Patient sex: M
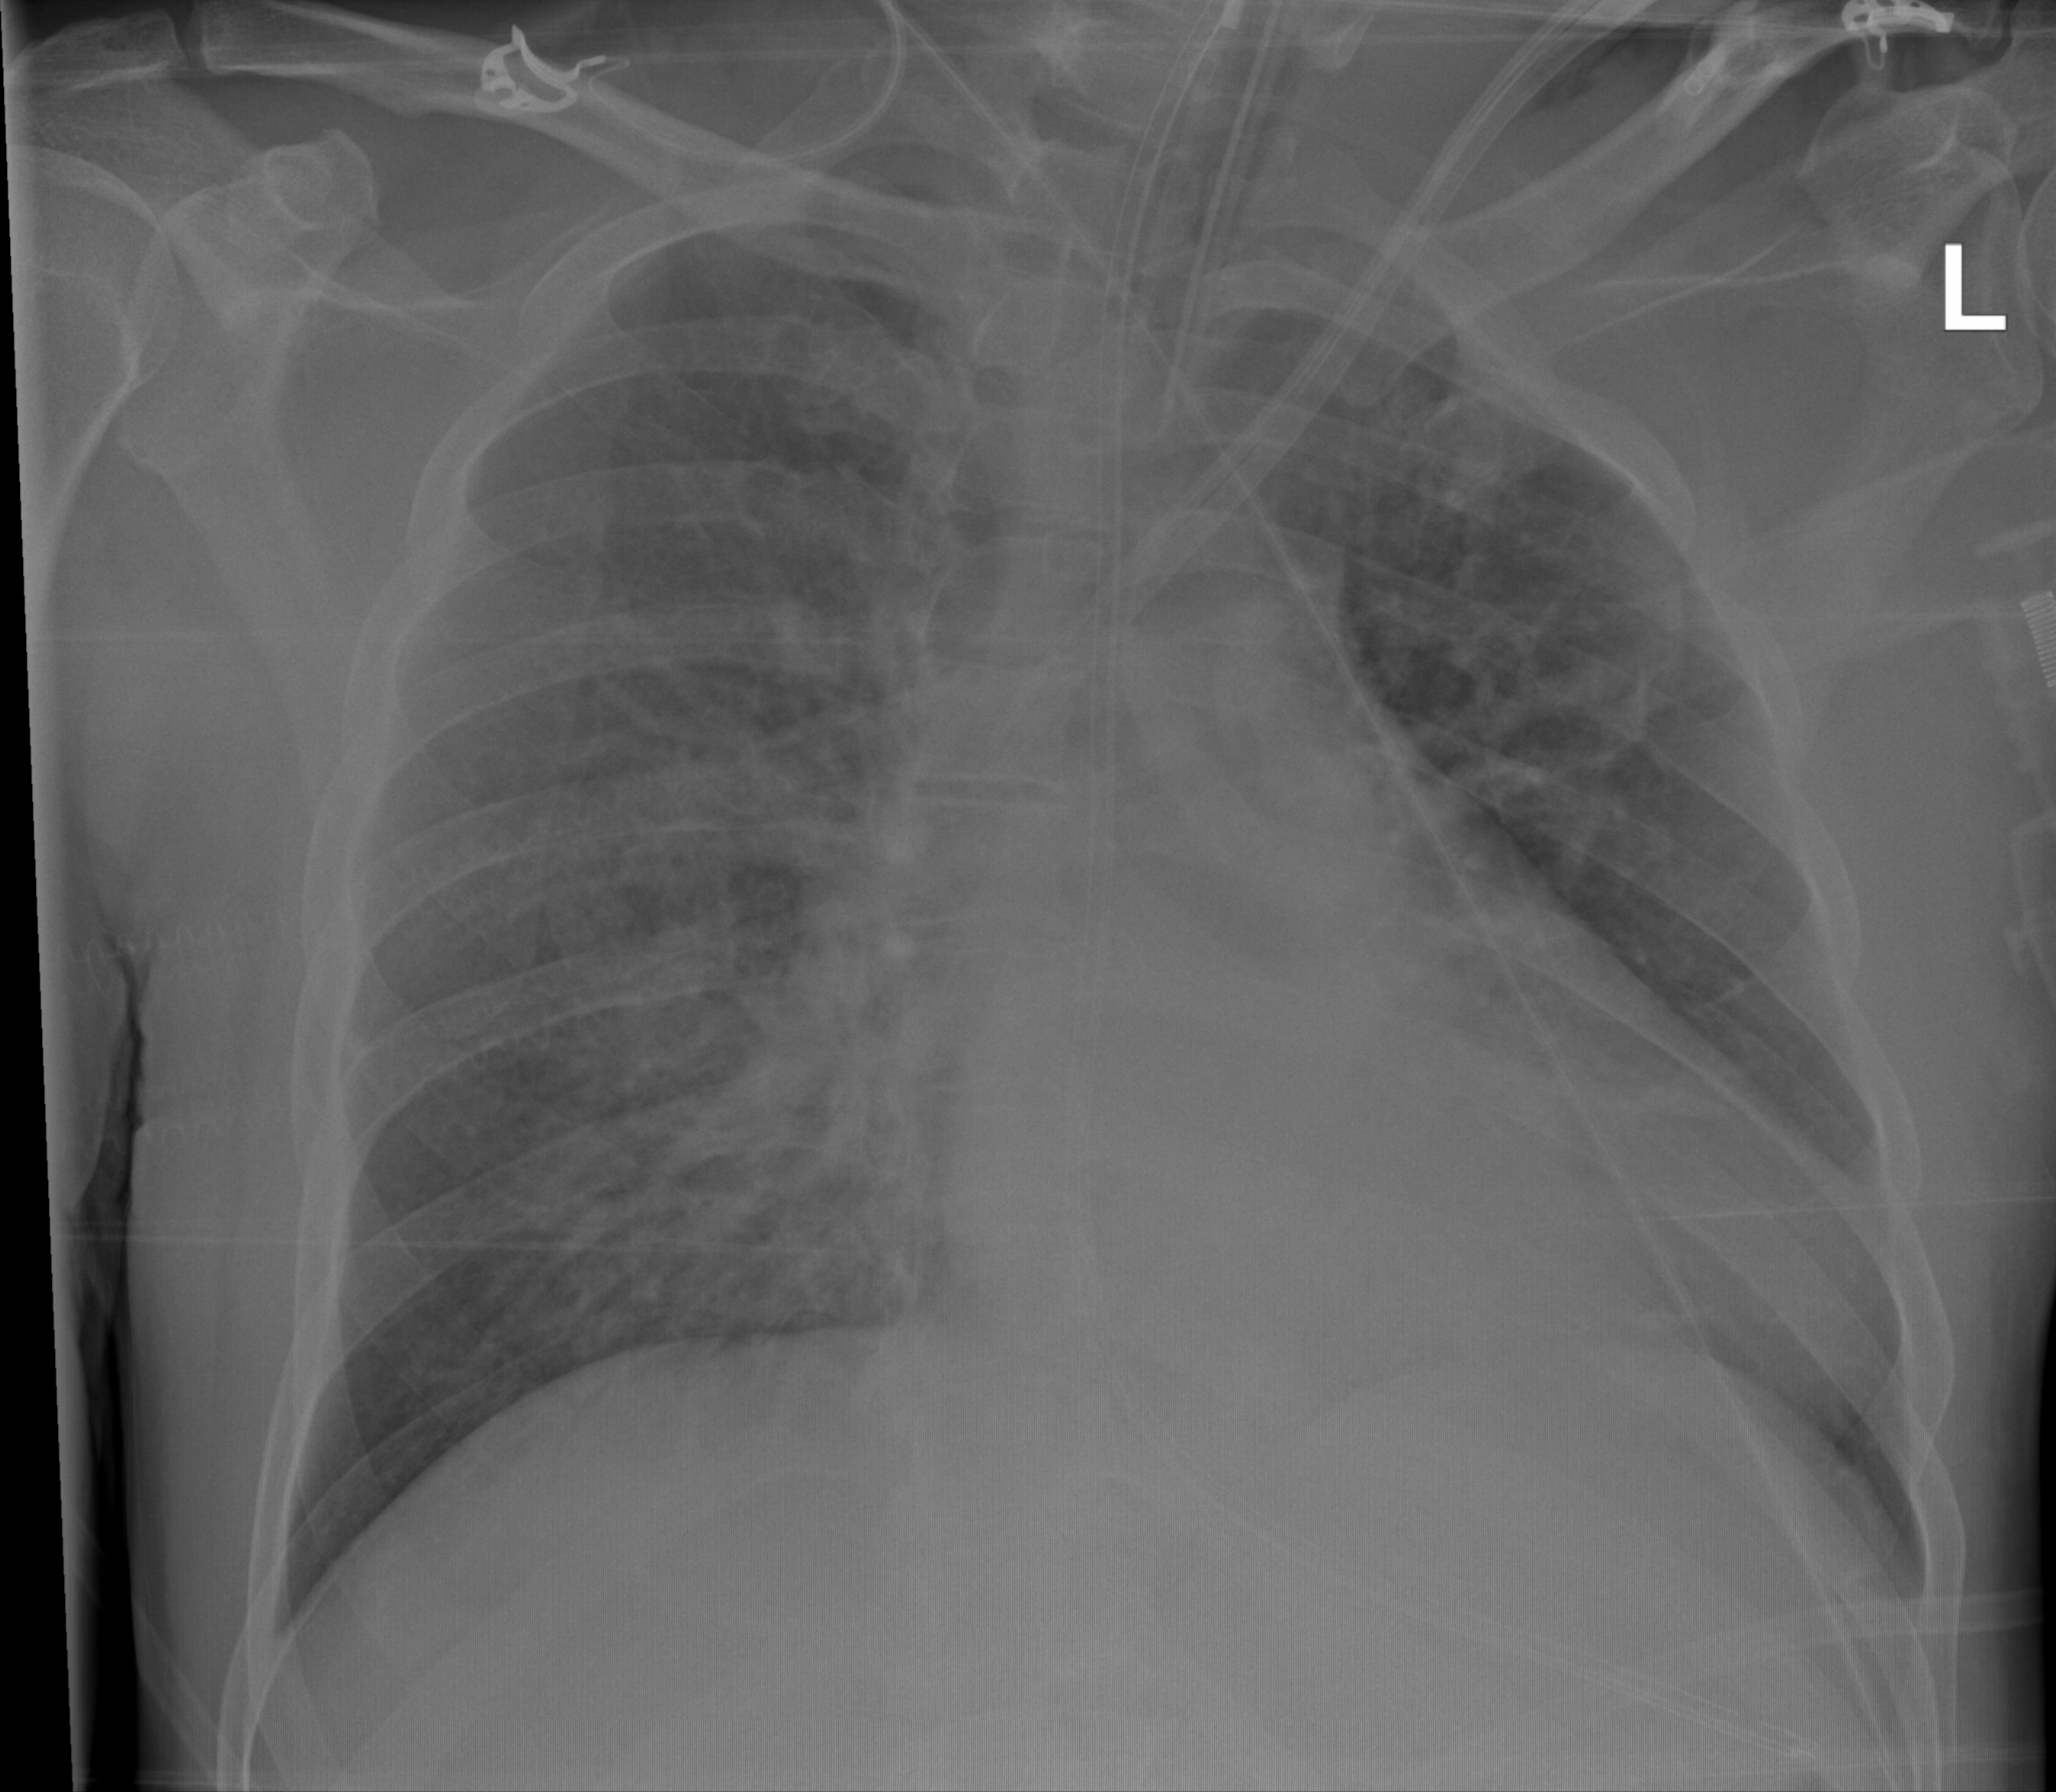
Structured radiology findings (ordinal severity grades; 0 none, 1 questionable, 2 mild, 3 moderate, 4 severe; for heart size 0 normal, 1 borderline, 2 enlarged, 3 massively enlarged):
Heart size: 2
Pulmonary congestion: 2
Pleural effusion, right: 0
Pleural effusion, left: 0
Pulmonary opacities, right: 2
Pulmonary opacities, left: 0
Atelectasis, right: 0
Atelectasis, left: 0